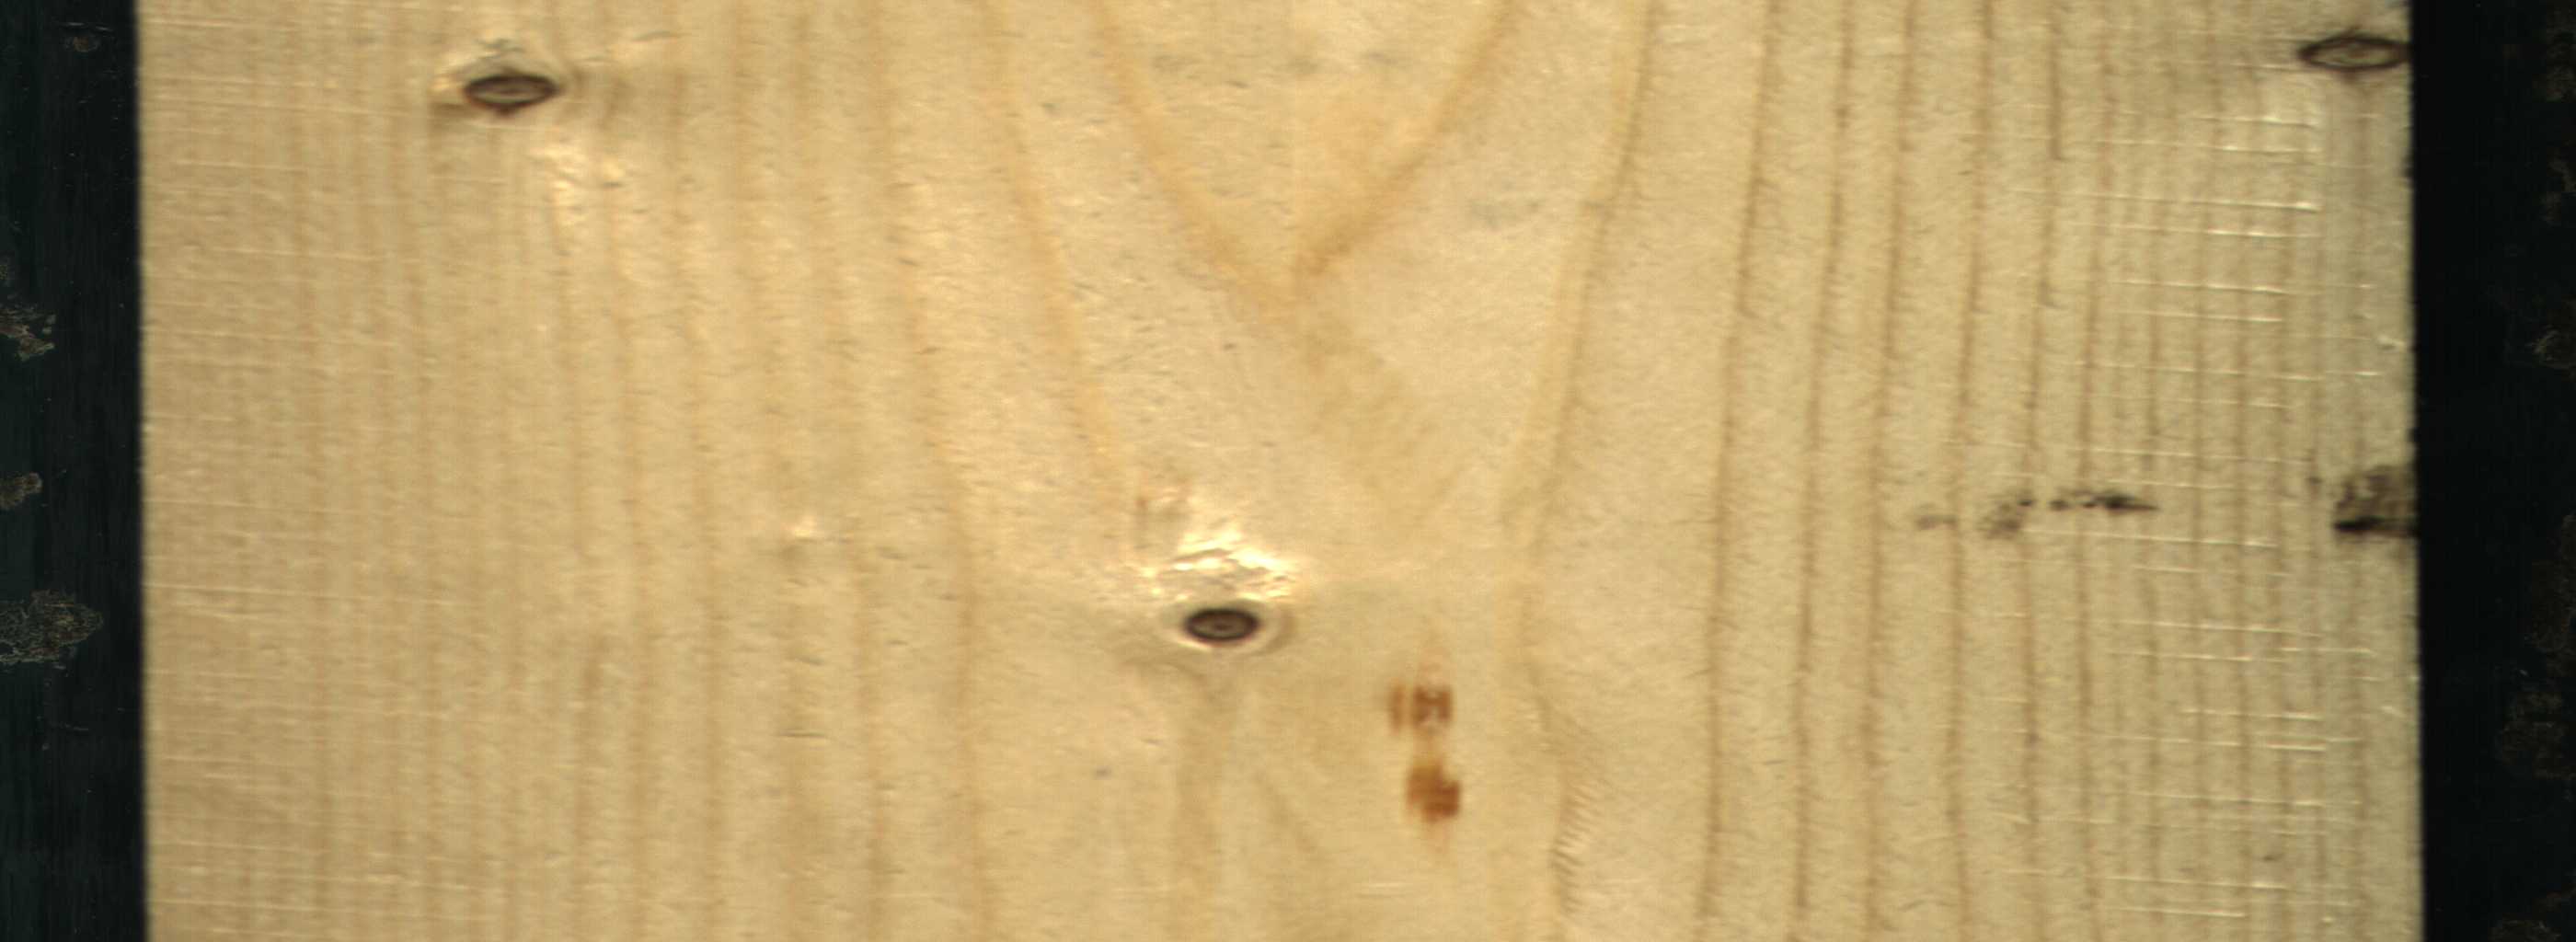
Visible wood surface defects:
resin
Dead_Knot
Dead_Knot
Dead_Knot